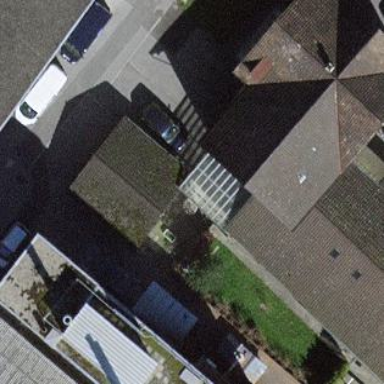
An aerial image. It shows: Group of garages.